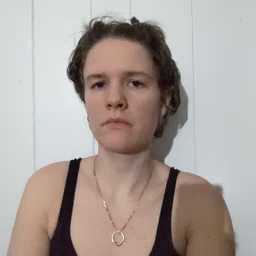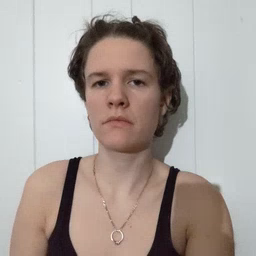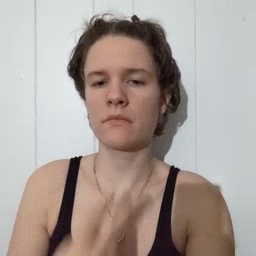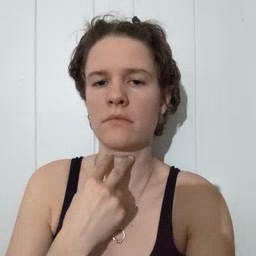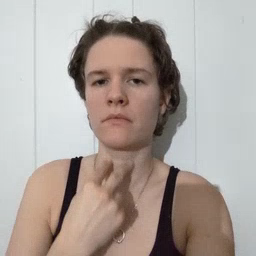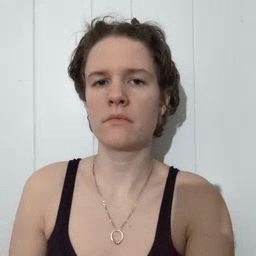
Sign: stuck